Question: I am developing a simple windows form application. But I am not able to center align the contents of the form. here are the images:
Here's the code of the form:
'''
namespace WindowsFormsApplication1
{
partial class Form1
{
/// <summary>
/// Required designer variable.
/// </summary>
private System.ComponentModel.IContainer components = null;
/// <summary>
/// Clean up any resources being used.
/// </summary>
/// <param name="disposing">true if managed resources should be disposed; otherwise, false.</param>
protected override void Dispose(bool disposing)
{
if (disposing && (components != null))
{
components.Dispose();
}
base.Dispose(disposing);
}
#region Windows Form Designer generated code
/// <summary>
/// Required method for Designer support - do not modify
/// the contents of this method with the code editor.
/// </summary>
private void InitializeComponent()
{
System.ComponentModel.ComponentResourceManager resources = new System.ComponentModel.ComponentResourceManager(typeof(Form1));
this.textBox1 = new System.Windows.Forms.TextBox();
this.button1 = new System.Windows.Forms.Button();
this.pictureBox1 = new System.Windows.Forms.PictureBox();
this.label1 = new System.Windows.Forms.Label();
this.label2 = new System.Windows.Forms.Label();
((System.ComponentModel.ISupportInitialize)(this.pictureBox1)).BeginInit();
this.SuspendLayout();
//
// textBox1
//
this.textBox1.Location = new System.Drawing.Point(1, 1);
this.textBox1.Name = "textBox1";
this.textBox1.Size = new System.Drawing.Size(100, 20);
this.textBox1.TabIndex = 0;
//
// button1
//
this.button1.BackgroundImage = ((System.Drawing.Image)(resources.GetObject("button1.BackgroundImage")));
this.button1.BackgroundImageLayout = System.Windows.Forms.ImageLayout.Center;
this.button1.FlatAppearance.BorderColor = System.Drawing.SystemColors.Highlight;
this.button1.FlatAppearance.BorderSize = 5;
this.button1.FlatAppearance.MouseOverBackColor = System.Drawing.SystemColors.HotTrack;
this.button1.ForeColor = System.Drawing.Color.Coral;
this.button1.Image = ((System.Drawing.Image)(resources.GetObject("button1.Image")));
this.button1.Location = new System.Drawing.Point(330, 275);
this.button1.Name = "button1";
this.button1.Size = new System.Drawing.Size(97, 123);
this.button1.TabIndex = 1;
this.button1.UseMnemonic = false;
this.button1.UseVisualStyleBackColor = true;
this.button1.Click += new System.EventHandler(this.button1_Click);
//
// pictureBox1
//
this.pictureBox1.Enabled = false;
this.pictureBox1.Image = ((System.Drawing.Image)(resources.GetObject("pictureBox1.Image")));
this.pictureBox1.ImageLocation = "";
this.pictureBox1.Location = new System.Drawing.Point(270, 27);
this.pictureBox1.Name = "pictureBox1";
this.pictureBox1.Size = new System.Drawing.Size(221, 176);
this.pictureBox1.TabIndex = 2;
this.pictureBox1.TabStop = false;
this.pictureBox1.Click += new System.EventHandler(this.pictureBox1_Click);
//
// label1
//
this.label1.AutoSize = true;
this.label1.Font = new System.Drawing.Font("OCR A Extended", 14.25F, System.Drawing.FontStyle.Italic, System.Drawing.GraphicsUnit.Point, ((byte)(0)));
this.label1.Location = new System.Drawing.Point(251, 226);
this.label1.Name = "label1";
this.label1.Size = new System.Drawing.Size(251, 20);
this.label1.TabIndex = 3;
this.label1.Text = "Please Touch Your Card";
this.label1.Click += new System.EventHandler(this.label1_Click);
//
// label2
//
this.label2.AutoSize = true;
this.label2.ForeColor = System.Drawing.Color.Red;
this.label2.Location = new System.Drawing.Point(359, 433);
this.label2.Name = "label2";
this.label2.Size = new System.Drawing.Size(35, 13);
this.label2.TabIndex = 4;
this.label2.Text = "label2";
//
// Form1
//
this.AutoScaleDimensions = new System.Drawing.SizeF(6F, 13F);
this.AutoScaleMode = System.Windows.Forms.AutoScaleMode.Font;
this.BackColor = System.Drawing.SystemColors.Highlight;
this.BackgroundImageLayout = System.Windows.Forms.ImageLayout.Stretch;
this.ClientSize = new System.Drawing.Size(752, 502);
this.Controls.Add(this.label1);
this.Controls.Add(this.button1);
this.Controls.Add(this.textBox1);
this.Controls.Add(this.label2);
this.Controls.Add(this.pictureBox1);
this.Name = "Form1";
this.StartPosition = System.Windows.Forms.FormStartPosition.WindowsDefaultBounds;
this.Text = "Form1";
this.WindowState = System.Windows.Forms.FormWindowState.Maximized;
this.Load += new System.EventHandler(this.Form1_Load);
((System.ComponentModel.ISupportInitialize)(this.pictureBox1)).EndInit();
this.ResumeLayout(false);
this.PerformLayout();
}
#endregion
private System.Windows.Forms.TextBox textBox1;
private System.Windows.Forms.Button button1;
private System.Windows.Forms.Label label1;
private System.Windows.Forms.Label label2;
private System.Windows.Forms.PictureBox pictureBox1;
}
}
'''
I tried using this,
'''
this.label1.TextAlign = System.Drawing.ContentAlignment.MiddleRight;
'''
But even that did not help.
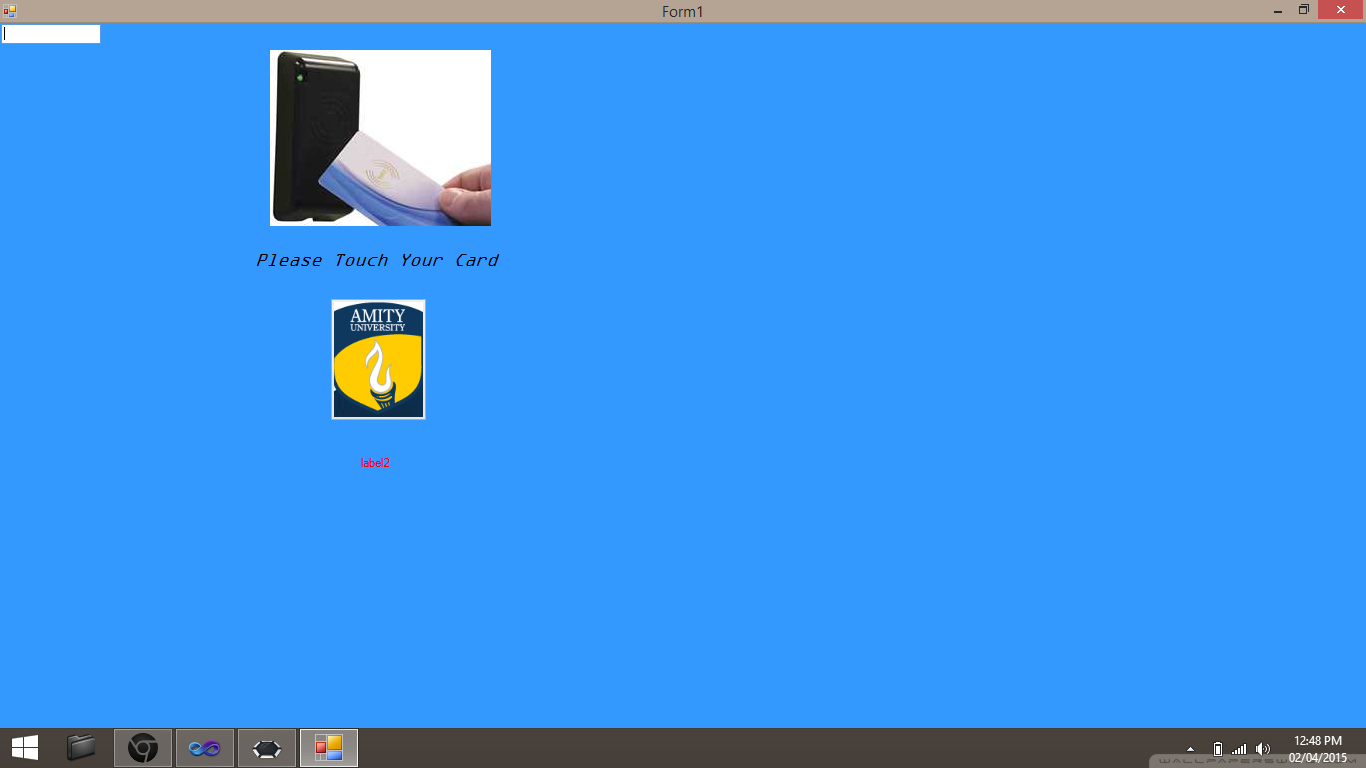
Answer: I suggest you try the 'TableLayoutPanel', if you add one you shall get a small 2x2 grid. If you right click and say edit rows and columns you can add a third column and the amount of rows you need. for the settings of the panel I'd suggest something along these lines:
> column1 : 50%column2 : autosizecolumn3 : 50%
This will make it so the middle column is the minimal required size for your controls, and the remainder of the width is divided over the other 2 columns. Don't forget to dock the tableLayoutPanel to the form.
Thought I'd post it as an awnser instead of the comment I left before.